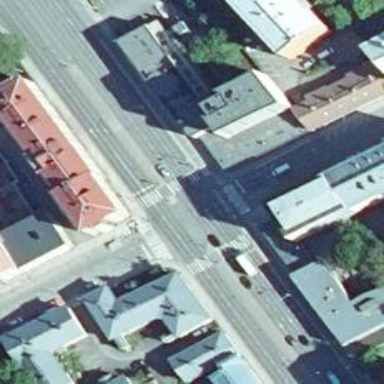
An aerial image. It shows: Crossing on asphalt cycleway.